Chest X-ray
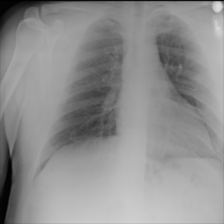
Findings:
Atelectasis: negative
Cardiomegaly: negative
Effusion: negative
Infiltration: negative
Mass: negative
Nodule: negative
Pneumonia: negative
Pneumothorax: negative
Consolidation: negative
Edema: negative
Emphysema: negative
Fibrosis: negative
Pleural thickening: negative
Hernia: negative